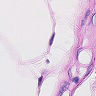
Metastatic tissue present: no